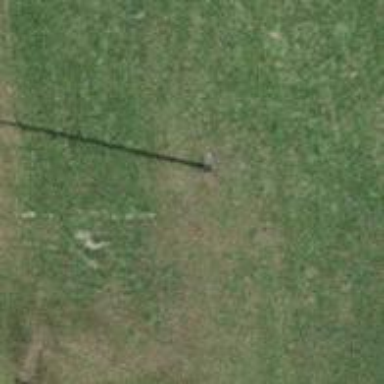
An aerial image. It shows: Utility pole as the man-made structure.